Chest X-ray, PA view. Patient: 45 years old, sex F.
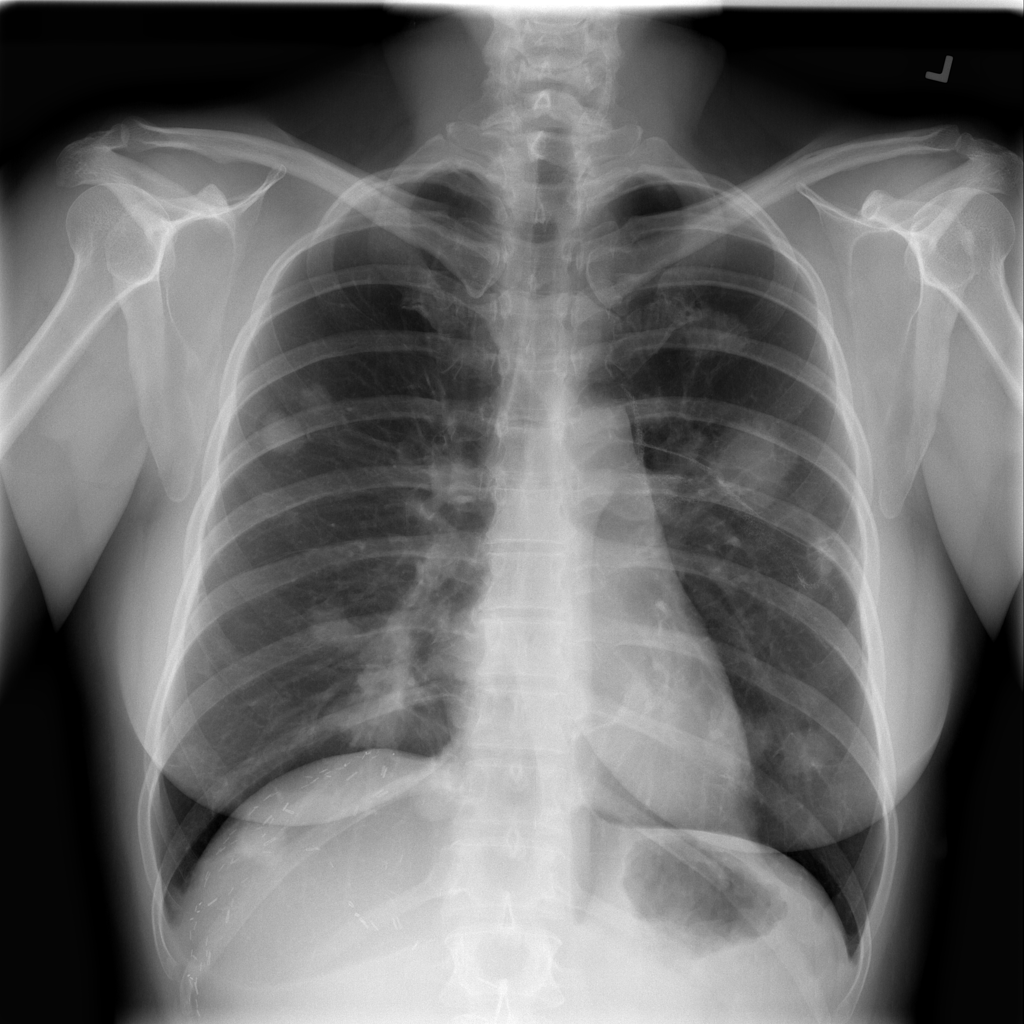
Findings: Mass, Nodule